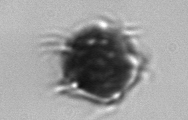
Label: Mesodinium